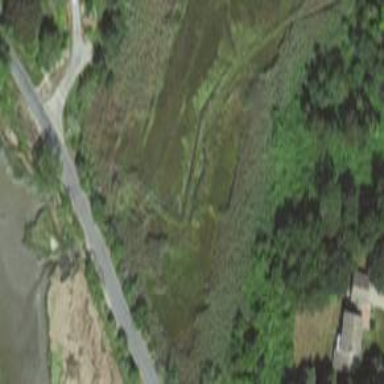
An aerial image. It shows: Saltmarsh wetland.